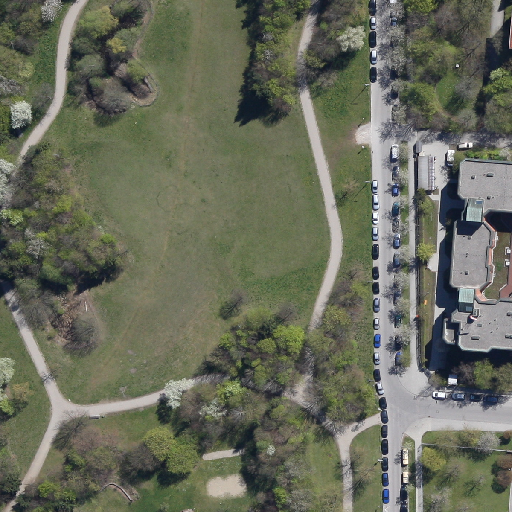
Referring expression: road